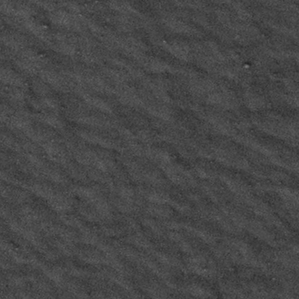
Label: frost